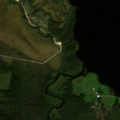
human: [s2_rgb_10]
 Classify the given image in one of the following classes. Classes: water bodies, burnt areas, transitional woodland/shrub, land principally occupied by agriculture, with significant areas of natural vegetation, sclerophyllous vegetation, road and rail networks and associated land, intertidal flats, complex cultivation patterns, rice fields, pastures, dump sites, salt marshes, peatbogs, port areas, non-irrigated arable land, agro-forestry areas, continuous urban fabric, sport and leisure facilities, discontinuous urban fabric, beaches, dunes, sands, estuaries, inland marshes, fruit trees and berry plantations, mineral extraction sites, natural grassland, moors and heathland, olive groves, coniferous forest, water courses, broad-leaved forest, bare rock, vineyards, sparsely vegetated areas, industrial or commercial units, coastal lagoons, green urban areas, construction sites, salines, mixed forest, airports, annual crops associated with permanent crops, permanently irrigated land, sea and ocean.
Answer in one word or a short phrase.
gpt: coniferous forest, transitional woodland/shrub, peatbogs, water bodies